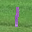
Label: 1